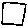
Label: square